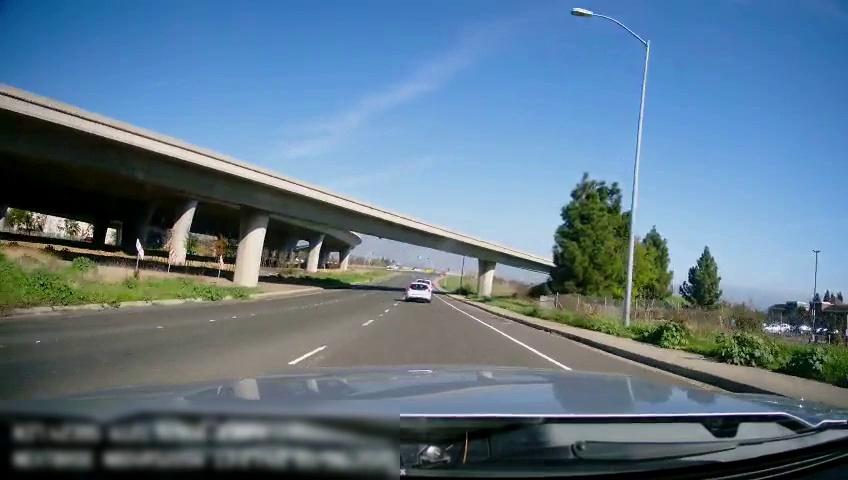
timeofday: Day
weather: Sunny
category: Drivable Space
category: Vehicles | SUV
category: Vehicles | Truck
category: Lanes | Current Lane
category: Lanes | Current Lane
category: Lanes | Opposite Lane